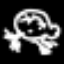
Label: frog